Question: I'm working in a GIT repo from office and from home. The latest day I work on office I forgot to commit changes to the repo and made changes in the same file but in home where I did the commit. Now when I pull changes from repository, of course, I got problems but I resolve then. Now my repository say '<rebasing>' and I don't know what to since pull is disabled. This is the latest actions I did and I leave a screenshoot of the problem, any help?
'''
Resolve
$ git.exe checkout --ours -- src\Website\BackendBundle\Resourcesiews\Product\MetaDetailGroup\list.html.twig
$ git.exe add --force -- src\Website\BackendBundle\Resourcesiews\Product\MetaDetailGroup\list.html.twig
Pull (Rebase): merge-recursive failed (return code 1)
$ git.exe fetch --progress --prune origin
remote: Counting objects: 650, done.
remote: Total 504 (delta 253), reused 320 (delta 150)
From 1000.servers.wuelto.com:development/kraken
758cc34..ade8ca7 develop -> origin/develop
First, rewinding head to replay your work on top of it...
$ git.exe checkout --quiet ade8ca75ff6041fbf242576f7f7266f6ef2fa650
$ git.exe update-ref ORIG_HEAD 608f32ec641512846e76bb5724e3154bd38687d8
$ git.exe merge-recursive 608f32ec641512846e76bb5724e3154bd38687d8^ -- ade8ca75ff6041fbf242576f7f7266f6ef2fa650 608f32ec641512846e76bb5724e3154bd38687d8
Auto-merging src/Website/BackendBundle/Resources/views/Product/MetaDetailGroup/list.html.twig
CONFLICT (content): Merge conflict in src/Website/BackendBundle/Resources/views/Product/MetaDetailGroup/list.html.twig
'''

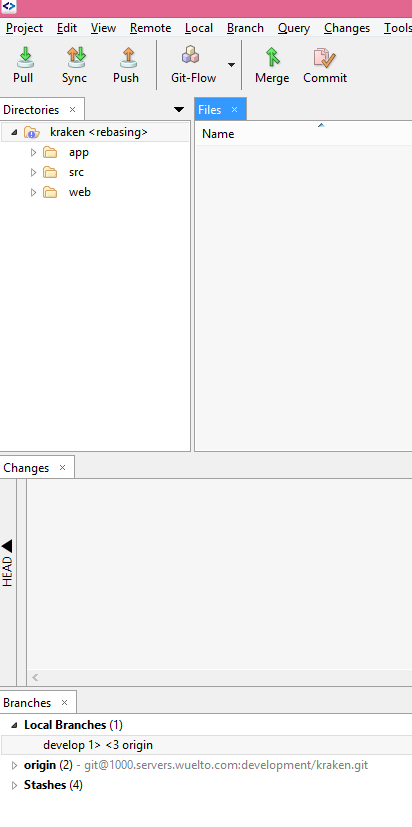
Answer: When working with SmartGit, resolve the conflict in your file (in your case 'list.html.twig'):
- when using , SmartGit will ask you whether to stage changes.- when resolving the conflict manually (outside of SmartGit), invoke once you have fixed the file content.
Then, to finish the , use or .
Note: if anything goes wrong, the and start over by invoking again.